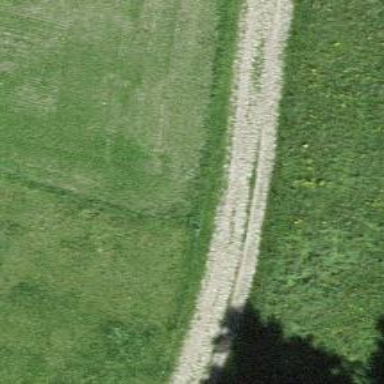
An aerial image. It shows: Grass track road with grade 5 tracktype.